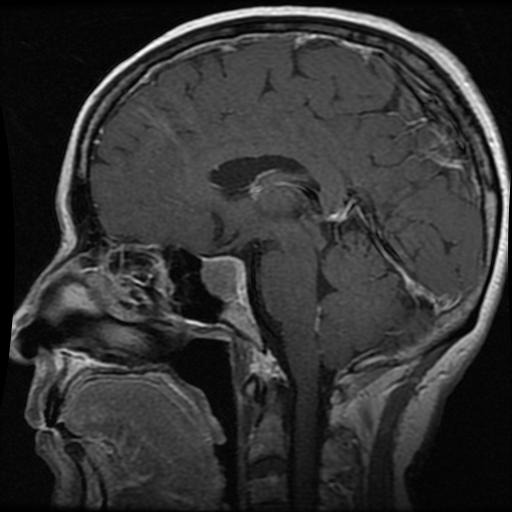
Label: pituitary